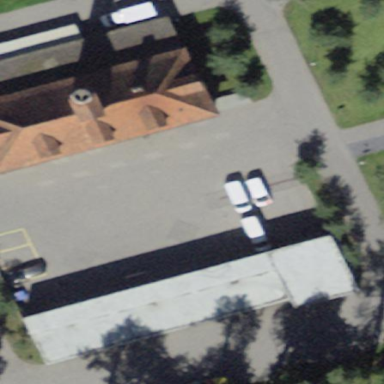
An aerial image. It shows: Hospital building.